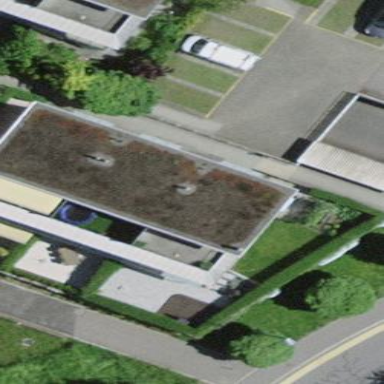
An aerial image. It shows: Flat-roofed terrace building.